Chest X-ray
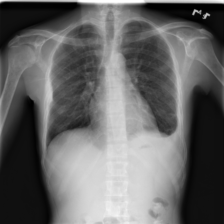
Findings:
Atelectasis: negative
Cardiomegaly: negative
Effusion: positive
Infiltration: negative
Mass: negative
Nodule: negative
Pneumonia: negative
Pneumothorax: negative
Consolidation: negative
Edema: negative
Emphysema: negative
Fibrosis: negative
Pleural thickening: negative
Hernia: negative